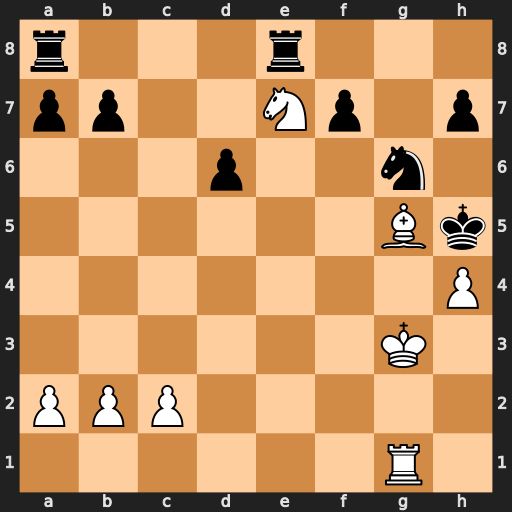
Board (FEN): r3r3/pp2Np1p/3p2n1/6Bk/7P/6K1/PPP5/6R1
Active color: w
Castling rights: -
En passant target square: -
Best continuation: Nd5 Re6 Rf1